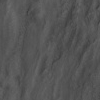
Atmospheric dust classification: not_dusty